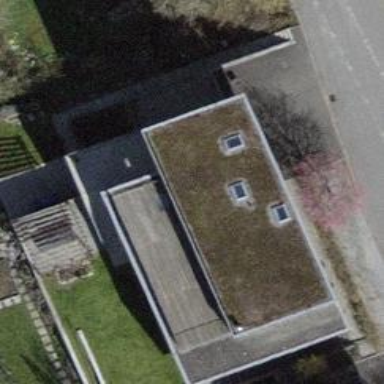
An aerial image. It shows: Flat-roofed building.